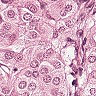
Metastatic tissue present: yes